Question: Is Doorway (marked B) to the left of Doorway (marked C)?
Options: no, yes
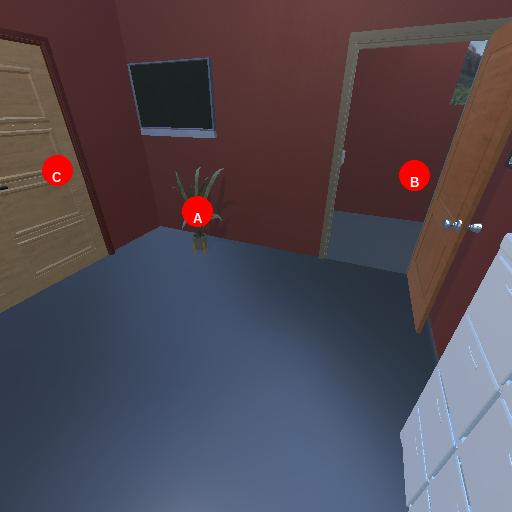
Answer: no